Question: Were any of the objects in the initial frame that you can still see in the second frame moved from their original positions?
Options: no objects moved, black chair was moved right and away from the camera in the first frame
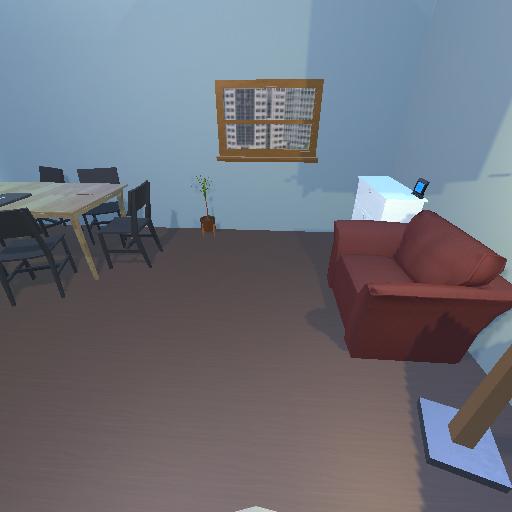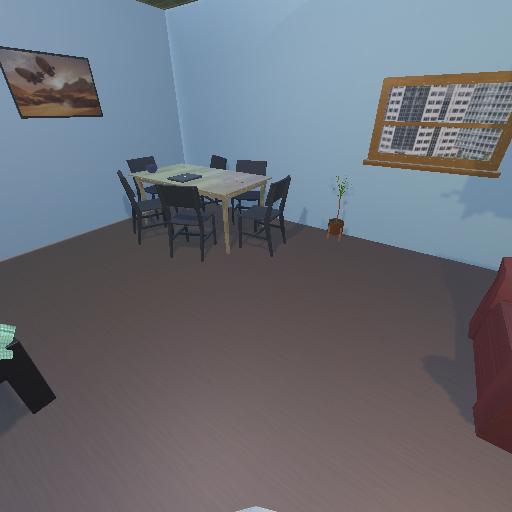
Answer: no objects moved